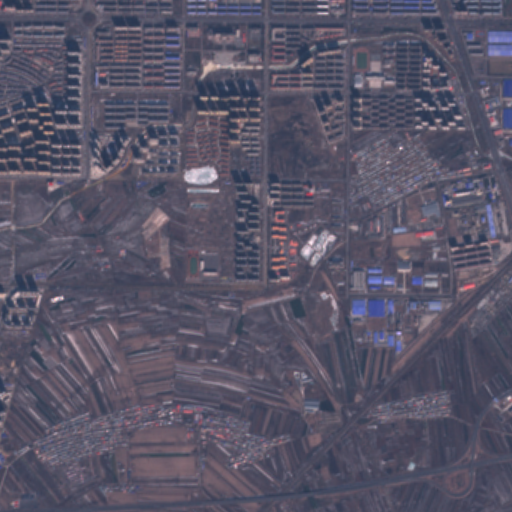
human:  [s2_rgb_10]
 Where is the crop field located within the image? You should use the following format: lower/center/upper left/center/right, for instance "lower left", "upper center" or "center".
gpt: The crop field is located in the lower of the image.
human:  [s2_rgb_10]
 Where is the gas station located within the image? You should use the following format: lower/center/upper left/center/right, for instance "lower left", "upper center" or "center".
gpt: The gas station is located in the lower left of the image.
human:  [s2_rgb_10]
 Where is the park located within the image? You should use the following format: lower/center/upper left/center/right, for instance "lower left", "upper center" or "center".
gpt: There is no park in the image.